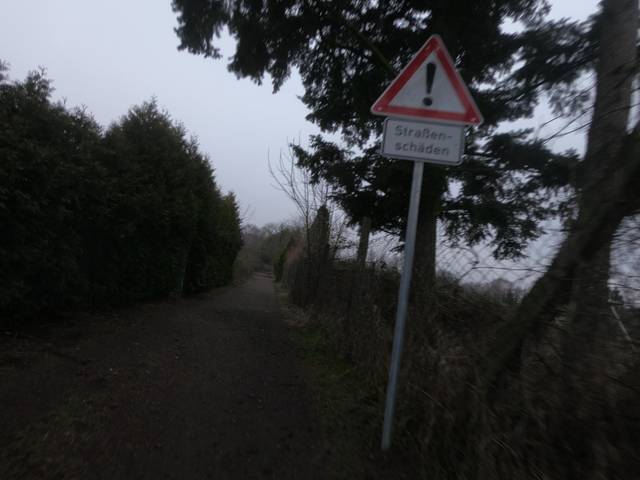
Region: Germany
Coordinates: 54.08, 12.12